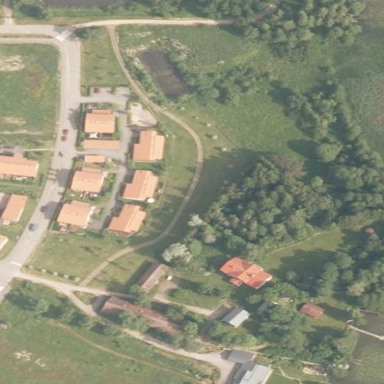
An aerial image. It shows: Residential area with commercial garden.